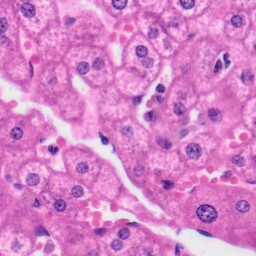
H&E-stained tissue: Liver